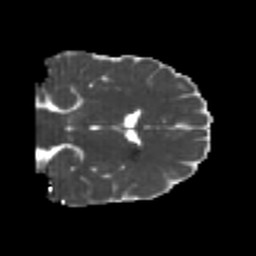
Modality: MD
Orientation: coronal
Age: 22
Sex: male
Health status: healthy
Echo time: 0.074 s